Question: I'm sure it has been asked before (but couldn't find any resources that solves my problem), I'm creating a Silverlight application where users may install and use in OOB mode, using elevated trust. I want my "windowless window"s background to be transparent so I've set the app to run windowless in OOB mode, and put some margin around my Grid (main grid) along with a drop shadow effect. What I'm trying to achieve is the "zune window" effect: a rectangular main borderless window with drop shadow. I was able to do it in WPF but in Silverlight, I'm getting a white background:

I don't want this white background, and I've double checked that NOTHING has a white background set, but I'm still getting this. How can I get rid of that white border (obviously while keeping the drop shadow effect)?
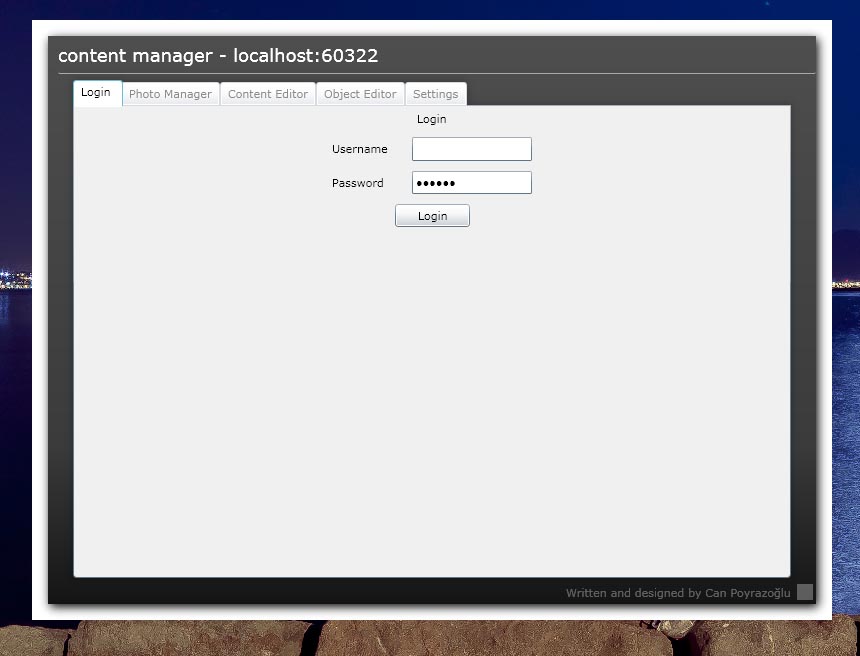
Answer: The short answer is: you can't.
The long answer is: The 'Window' object represents a client window with a solid color background and there is no way to change that color.